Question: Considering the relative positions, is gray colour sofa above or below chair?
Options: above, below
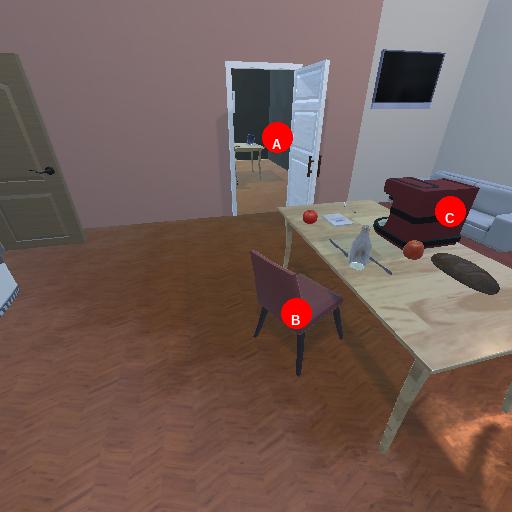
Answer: above